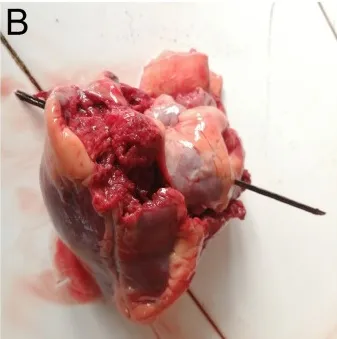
B, A wooden probe passed through the defect showing the direction of the projectile.
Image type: medical_photograph (other_medical_photograph)